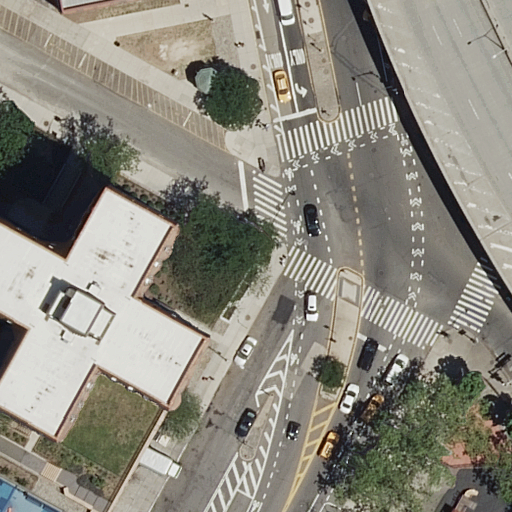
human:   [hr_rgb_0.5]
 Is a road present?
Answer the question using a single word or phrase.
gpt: yes

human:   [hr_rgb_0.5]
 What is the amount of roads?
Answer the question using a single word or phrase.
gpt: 18

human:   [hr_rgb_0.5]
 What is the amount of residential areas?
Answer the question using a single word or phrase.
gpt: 1

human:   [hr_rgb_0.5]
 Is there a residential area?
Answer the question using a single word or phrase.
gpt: yes

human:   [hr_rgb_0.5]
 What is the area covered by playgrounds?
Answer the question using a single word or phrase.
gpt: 173m2

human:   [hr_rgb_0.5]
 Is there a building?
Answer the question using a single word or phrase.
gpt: yes

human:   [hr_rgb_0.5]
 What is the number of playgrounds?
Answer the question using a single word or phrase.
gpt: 1

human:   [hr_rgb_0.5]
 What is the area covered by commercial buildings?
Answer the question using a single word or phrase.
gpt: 0m2

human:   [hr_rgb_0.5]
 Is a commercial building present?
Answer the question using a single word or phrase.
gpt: no

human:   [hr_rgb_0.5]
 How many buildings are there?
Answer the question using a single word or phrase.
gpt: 2

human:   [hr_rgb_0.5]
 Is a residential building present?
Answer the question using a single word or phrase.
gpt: yes

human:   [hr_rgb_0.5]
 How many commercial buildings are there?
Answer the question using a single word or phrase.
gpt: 0

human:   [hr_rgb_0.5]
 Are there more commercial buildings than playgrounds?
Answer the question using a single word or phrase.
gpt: no

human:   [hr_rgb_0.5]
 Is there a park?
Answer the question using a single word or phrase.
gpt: yes

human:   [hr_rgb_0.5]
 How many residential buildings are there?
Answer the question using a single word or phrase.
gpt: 2

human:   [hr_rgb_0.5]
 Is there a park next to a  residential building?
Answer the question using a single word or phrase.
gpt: yes

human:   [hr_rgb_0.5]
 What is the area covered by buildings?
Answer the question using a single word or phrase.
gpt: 1539m2

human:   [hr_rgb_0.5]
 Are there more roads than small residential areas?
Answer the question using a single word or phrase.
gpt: yes

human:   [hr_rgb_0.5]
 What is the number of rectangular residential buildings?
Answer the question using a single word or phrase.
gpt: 1

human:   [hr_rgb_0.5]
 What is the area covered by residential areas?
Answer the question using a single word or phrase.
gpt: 10614m2

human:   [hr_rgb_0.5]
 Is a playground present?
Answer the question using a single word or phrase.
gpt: yes

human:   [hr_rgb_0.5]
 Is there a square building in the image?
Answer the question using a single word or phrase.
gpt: no

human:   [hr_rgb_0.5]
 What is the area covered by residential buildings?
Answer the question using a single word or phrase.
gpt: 1539m2

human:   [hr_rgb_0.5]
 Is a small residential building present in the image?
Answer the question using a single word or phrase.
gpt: no

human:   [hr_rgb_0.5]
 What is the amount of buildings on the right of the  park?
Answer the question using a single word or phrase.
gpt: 0

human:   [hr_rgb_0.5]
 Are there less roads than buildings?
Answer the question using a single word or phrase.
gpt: no

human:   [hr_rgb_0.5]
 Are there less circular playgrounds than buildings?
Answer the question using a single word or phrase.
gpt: yes

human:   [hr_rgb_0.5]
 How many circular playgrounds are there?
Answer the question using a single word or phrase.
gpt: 0

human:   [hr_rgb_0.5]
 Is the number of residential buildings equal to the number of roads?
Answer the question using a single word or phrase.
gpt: no

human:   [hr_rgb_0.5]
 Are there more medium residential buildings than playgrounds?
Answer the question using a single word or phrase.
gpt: no

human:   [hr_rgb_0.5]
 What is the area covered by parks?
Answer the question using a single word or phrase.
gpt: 243m2

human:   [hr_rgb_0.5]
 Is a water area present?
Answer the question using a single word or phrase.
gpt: no

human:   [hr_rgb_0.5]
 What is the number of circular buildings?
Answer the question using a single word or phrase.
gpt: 0

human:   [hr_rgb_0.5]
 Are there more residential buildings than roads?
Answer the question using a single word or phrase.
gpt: no

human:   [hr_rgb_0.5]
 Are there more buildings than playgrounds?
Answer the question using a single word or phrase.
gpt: yes

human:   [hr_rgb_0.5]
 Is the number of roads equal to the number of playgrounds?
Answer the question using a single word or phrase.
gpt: no

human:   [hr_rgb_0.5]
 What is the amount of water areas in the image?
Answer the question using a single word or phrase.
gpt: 0

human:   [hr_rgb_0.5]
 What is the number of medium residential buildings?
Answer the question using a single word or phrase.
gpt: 1

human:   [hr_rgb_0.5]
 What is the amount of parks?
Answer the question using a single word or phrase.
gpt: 1

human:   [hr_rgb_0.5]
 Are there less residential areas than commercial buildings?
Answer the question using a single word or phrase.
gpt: no

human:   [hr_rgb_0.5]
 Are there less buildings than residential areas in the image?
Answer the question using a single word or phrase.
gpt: no

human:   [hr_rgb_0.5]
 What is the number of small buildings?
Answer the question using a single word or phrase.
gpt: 0

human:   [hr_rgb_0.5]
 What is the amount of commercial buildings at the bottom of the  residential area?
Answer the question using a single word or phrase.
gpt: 0

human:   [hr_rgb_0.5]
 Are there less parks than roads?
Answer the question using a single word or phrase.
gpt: yes

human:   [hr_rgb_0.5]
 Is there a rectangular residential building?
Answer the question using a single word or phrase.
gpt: yes

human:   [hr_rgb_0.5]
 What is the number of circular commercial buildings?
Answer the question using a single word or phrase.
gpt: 0

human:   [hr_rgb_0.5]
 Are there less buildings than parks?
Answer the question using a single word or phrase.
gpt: no

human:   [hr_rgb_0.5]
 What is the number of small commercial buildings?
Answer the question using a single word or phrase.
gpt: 0

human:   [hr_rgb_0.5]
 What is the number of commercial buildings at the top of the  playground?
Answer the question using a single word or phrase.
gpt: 0

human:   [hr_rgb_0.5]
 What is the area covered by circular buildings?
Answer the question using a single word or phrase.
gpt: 0m2

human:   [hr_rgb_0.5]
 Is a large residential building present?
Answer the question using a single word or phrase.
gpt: yes

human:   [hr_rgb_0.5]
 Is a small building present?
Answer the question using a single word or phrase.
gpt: no

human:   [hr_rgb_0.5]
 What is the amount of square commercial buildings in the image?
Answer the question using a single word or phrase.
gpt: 0

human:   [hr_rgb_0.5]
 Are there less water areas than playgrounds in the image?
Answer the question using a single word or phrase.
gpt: yes

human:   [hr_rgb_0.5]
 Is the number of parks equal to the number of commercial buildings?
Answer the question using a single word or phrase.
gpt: no

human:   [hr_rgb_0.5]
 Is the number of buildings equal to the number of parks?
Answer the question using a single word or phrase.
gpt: no

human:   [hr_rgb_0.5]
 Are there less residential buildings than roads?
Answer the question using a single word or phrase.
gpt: yes

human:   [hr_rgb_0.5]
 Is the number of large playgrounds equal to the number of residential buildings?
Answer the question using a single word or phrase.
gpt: no

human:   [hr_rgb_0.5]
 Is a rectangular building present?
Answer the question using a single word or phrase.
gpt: yes

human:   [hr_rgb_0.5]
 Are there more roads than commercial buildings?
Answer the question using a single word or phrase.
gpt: yes

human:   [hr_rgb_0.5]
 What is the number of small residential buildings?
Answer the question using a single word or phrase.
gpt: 0

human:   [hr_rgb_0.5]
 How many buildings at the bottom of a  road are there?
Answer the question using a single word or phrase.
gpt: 1

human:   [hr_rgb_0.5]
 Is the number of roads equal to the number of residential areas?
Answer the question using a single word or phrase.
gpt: no

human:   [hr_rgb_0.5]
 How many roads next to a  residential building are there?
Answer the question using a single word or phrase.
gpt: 18